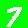
Digit: 7